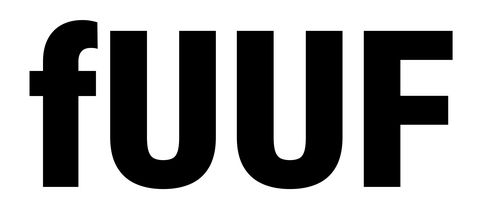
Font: Roboto_Condensed_Black